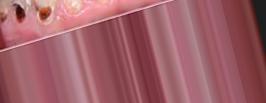
Condition: Caries